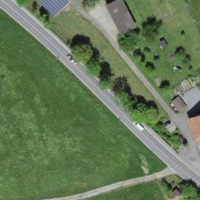
EUNIS habitat code: 24
Species observed at this site:
Motacilla alba
Sorbus aucuparia
Milvus migrans